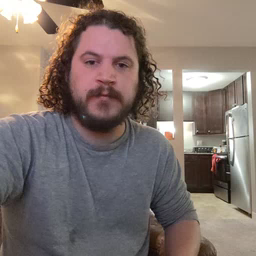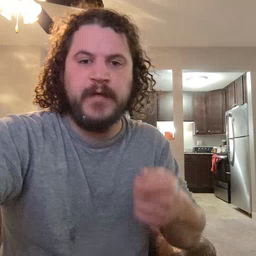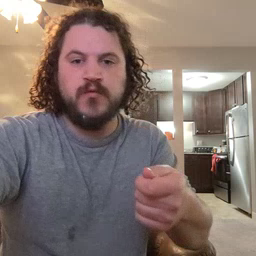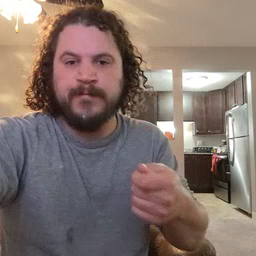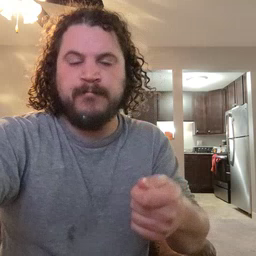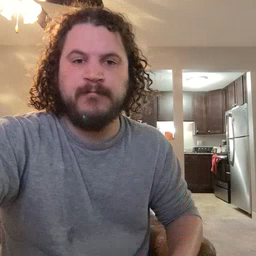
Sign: vacuum